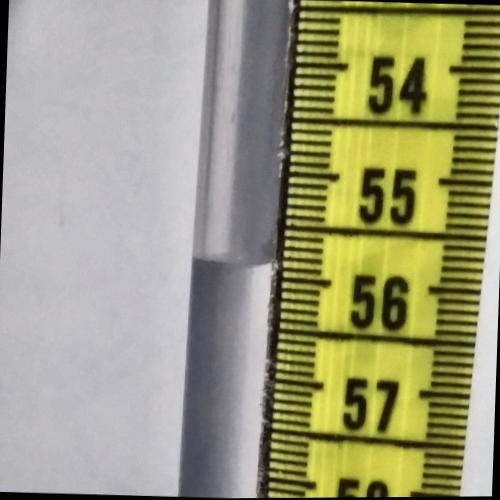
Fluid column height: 55.8 cm